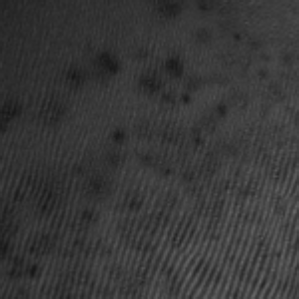
Label: frost